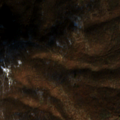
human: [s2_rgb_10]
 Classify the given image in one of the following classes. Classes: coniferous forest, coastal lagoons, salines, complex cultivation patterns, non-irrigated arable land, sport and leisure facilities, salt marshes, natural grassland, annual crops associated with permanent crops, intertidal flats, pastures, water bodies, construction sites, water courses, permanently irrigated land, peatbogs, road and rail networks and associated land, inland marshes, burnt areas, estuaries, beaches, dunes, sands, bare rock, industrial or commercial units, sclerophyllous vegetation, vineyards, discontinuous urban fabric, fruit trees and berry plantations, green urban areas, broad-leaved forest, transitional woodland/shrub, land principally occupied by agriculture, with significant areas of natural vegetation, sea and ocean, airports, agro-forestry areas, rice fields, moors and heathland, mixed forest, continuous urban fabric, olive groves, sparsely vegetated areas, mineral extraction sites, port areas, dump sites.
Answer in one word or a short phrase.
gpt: broad-leaved forest, transitional woodland/shrub